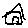
Label: house